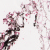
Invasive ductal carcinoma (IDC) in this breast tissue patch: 0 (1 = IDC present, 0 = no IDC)